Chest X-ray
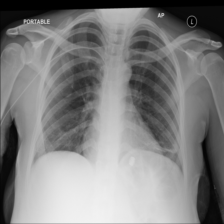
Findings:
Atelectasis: negative
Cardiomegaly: negative
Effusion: negative
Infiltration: negative
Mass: negative
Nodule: negative
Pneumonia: negative
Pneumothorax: negative
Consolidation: negative
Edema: negative
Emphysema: negative
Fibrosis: negative
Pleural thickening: negative
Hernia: negative